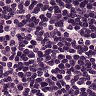
Metastatic tissue present: no